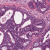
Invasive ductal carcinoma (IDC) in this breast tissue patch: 0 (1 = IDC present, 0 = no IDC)